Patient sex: M
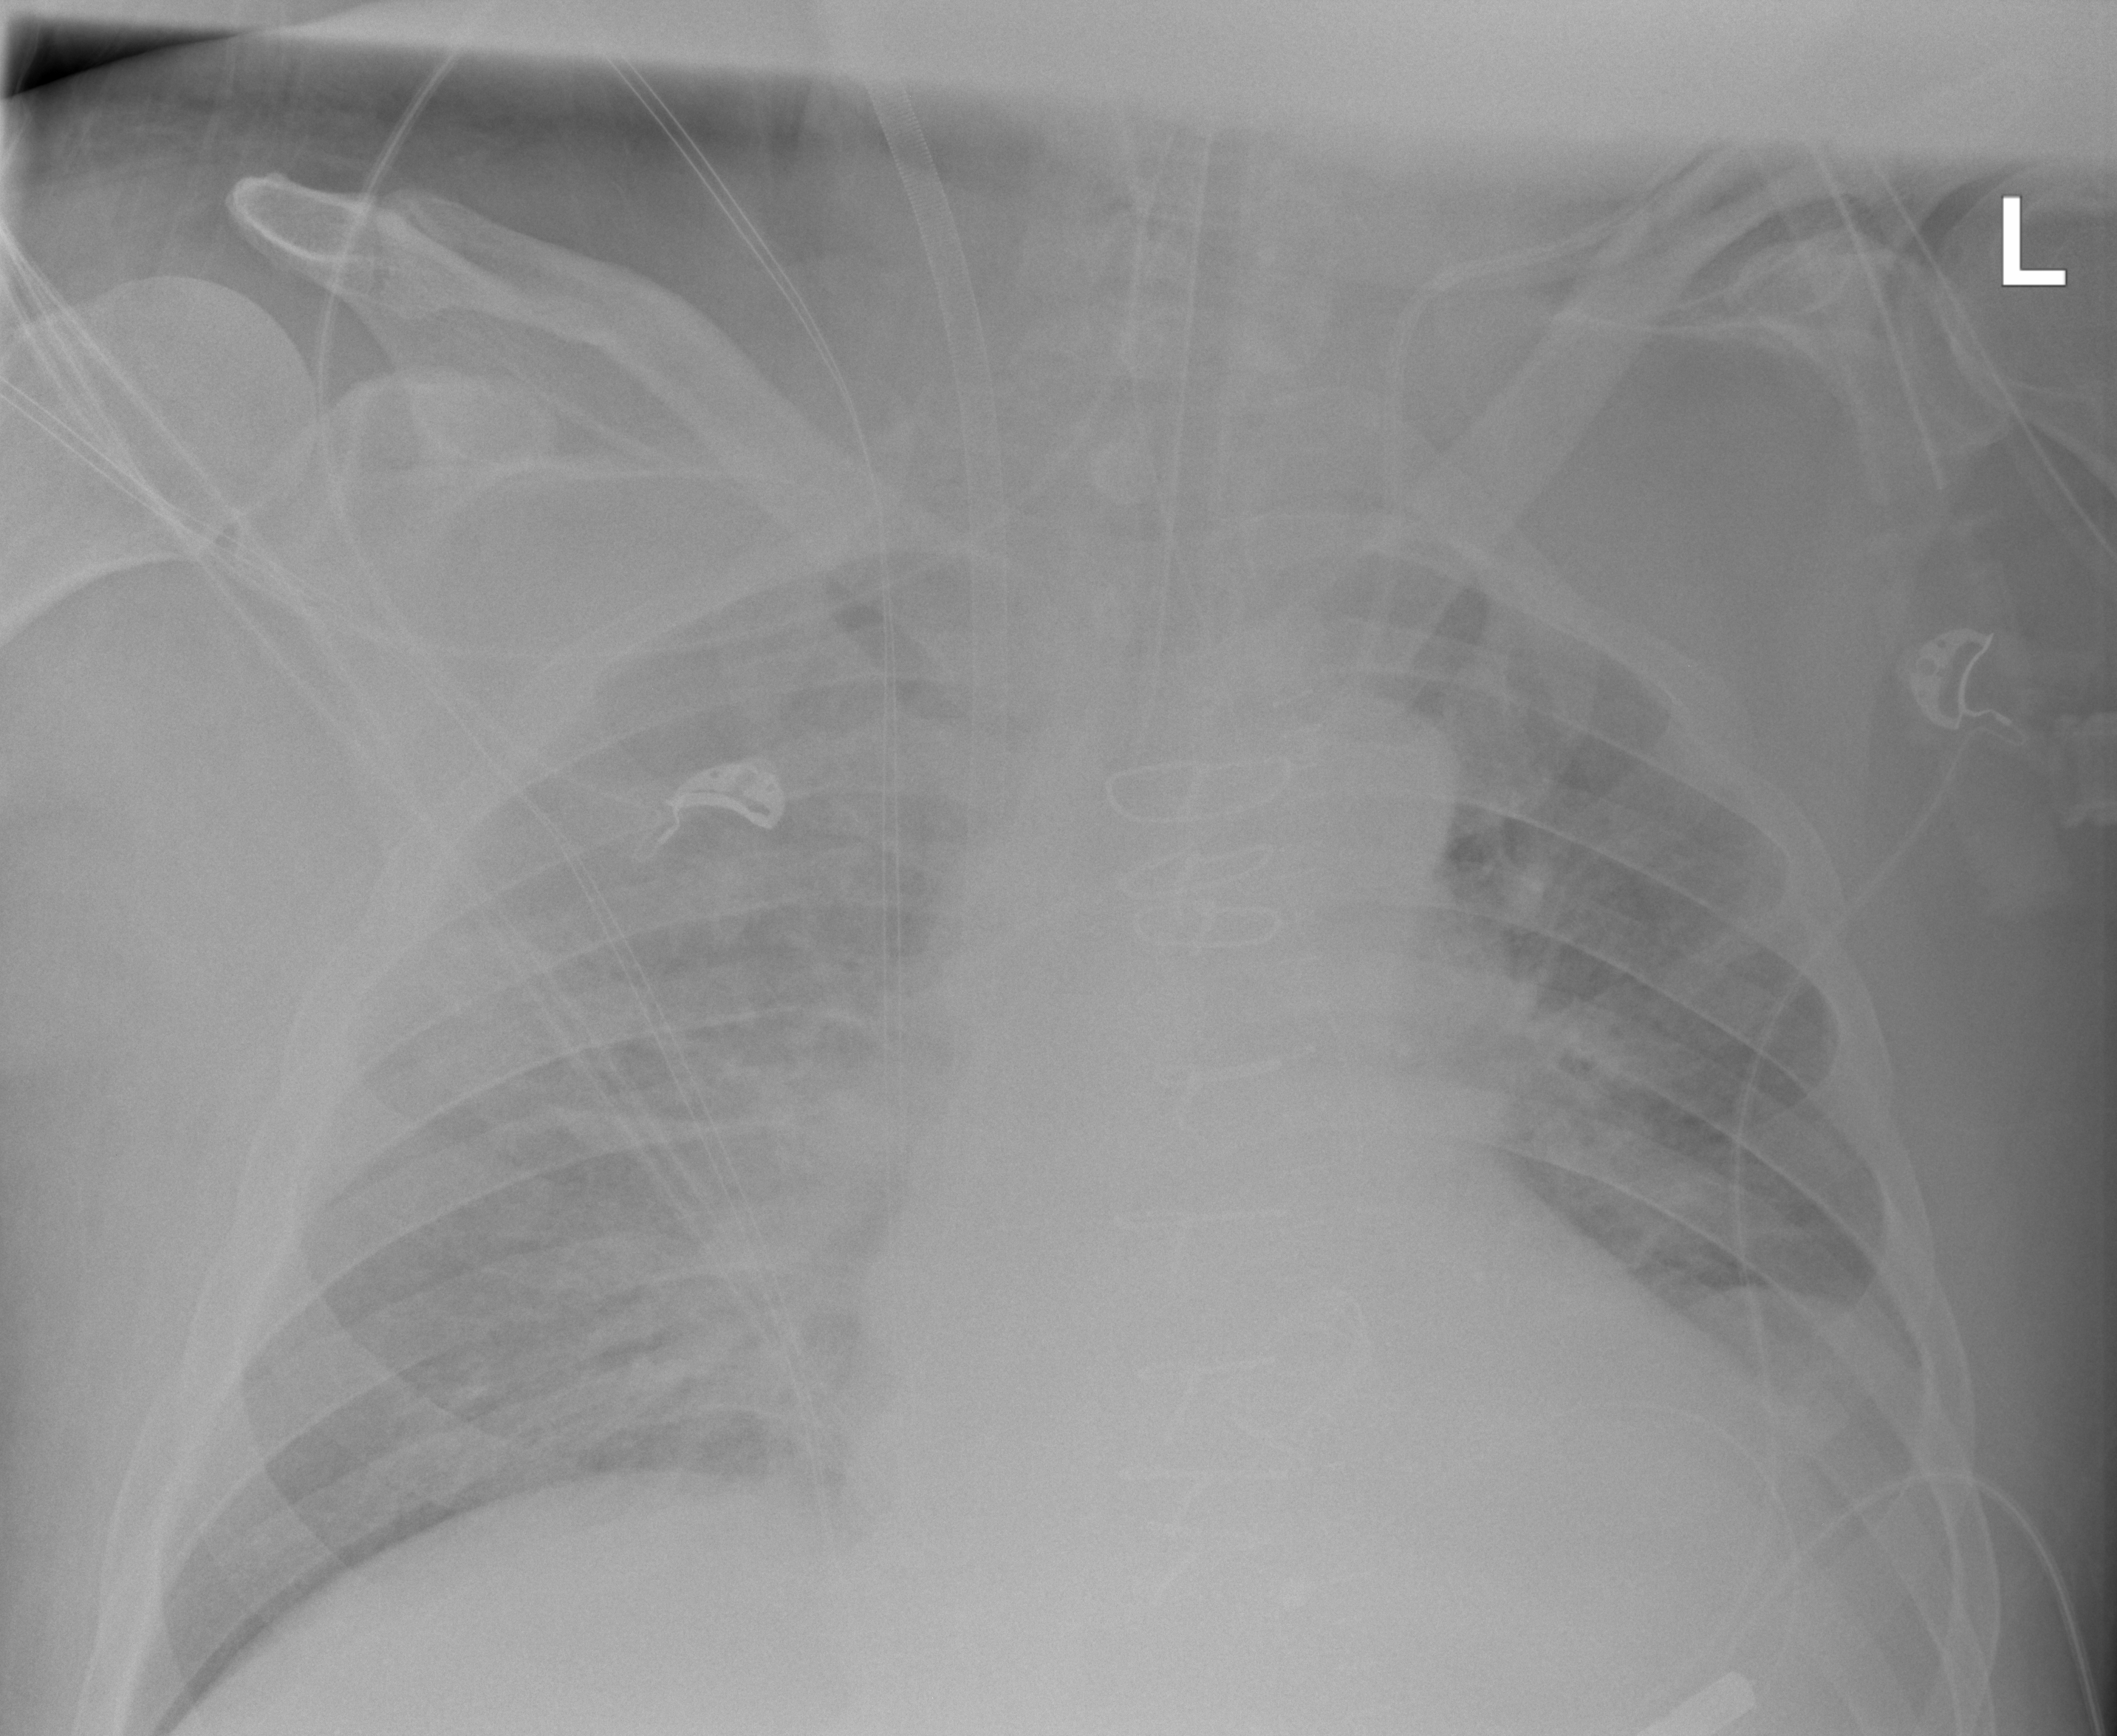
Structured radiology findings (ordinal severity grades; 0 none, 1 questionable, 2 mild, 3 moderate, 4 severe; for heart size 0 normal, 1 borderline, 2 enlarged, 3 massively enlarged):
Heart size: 2
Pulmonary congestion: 3
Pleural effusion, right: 0
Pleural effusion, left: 2
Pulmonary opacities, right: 3
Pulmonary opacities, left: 2
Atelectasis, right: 2
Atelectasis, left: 2